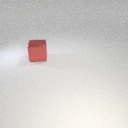
large red metal cube